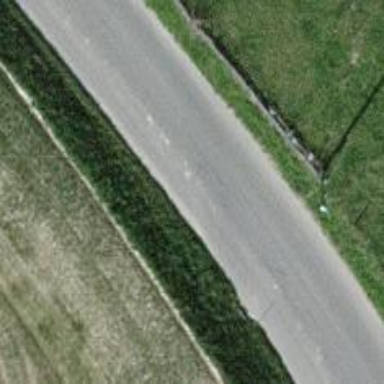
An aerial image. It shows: Asphalt road classified as tertiary.